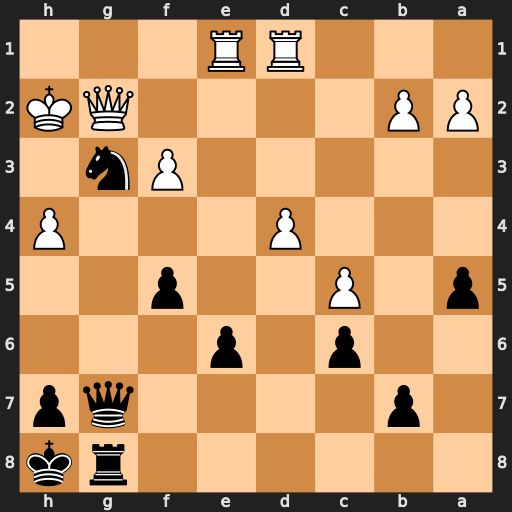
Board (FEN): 6rk/1p4qp/2p1p3/p1P2p2/3P3P/5Pn1/PP4QK/3RR3
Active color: b
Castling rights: -
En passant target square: -
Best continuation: Nf1+ Qxf1 Qg3+ Kh1 Qxh4+ Qh3 Qxh3#